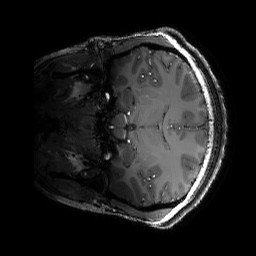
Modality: T1w
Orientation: coronal
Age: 24
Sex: female
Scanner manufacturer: siemens
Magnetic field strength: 6.98 T
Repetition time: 3 s
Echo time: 0.00388 s